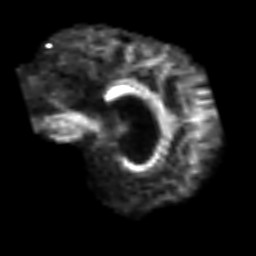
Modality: FA
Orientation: sagittal
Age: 58
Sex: male
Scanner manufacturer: siemens
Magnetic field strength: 3 T
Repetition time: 3.2 s
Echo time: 0.081 s